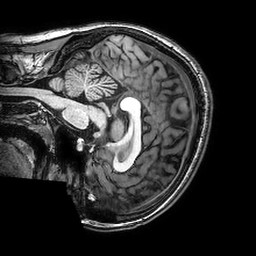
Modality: T1w
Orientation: sagittal
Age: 20
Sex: female
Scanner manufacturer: philips
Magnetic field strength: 3 T
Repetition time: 0.008296 s
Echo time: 0.0038 s